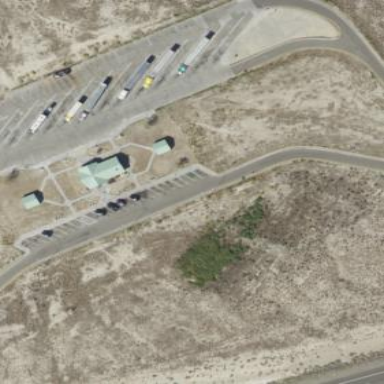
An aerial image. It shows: Parking area near rest area.